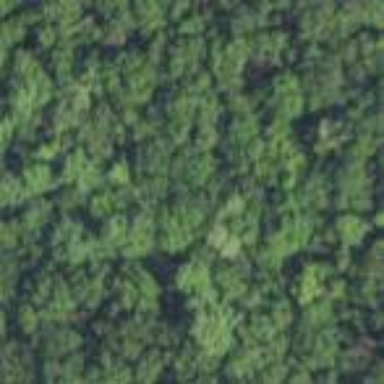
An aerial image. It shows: Woodland consisting mainly of needle-leaved trees.